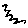
Label: zigzag